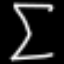
Label: hourglass